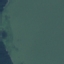
Label: SeaLake